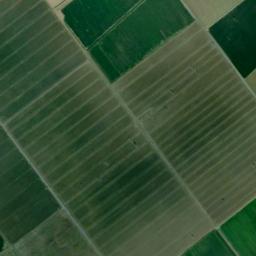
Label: rectangular_farmland